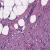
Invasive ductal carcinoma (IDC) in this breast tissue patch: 1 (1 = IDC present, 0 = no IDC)